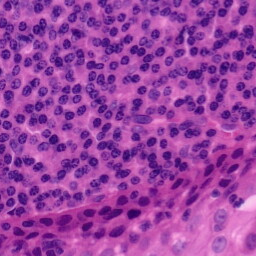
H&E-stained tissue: Tonsil